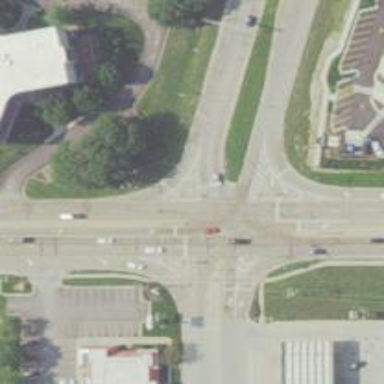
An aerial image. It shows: Road marking with turn dashes.